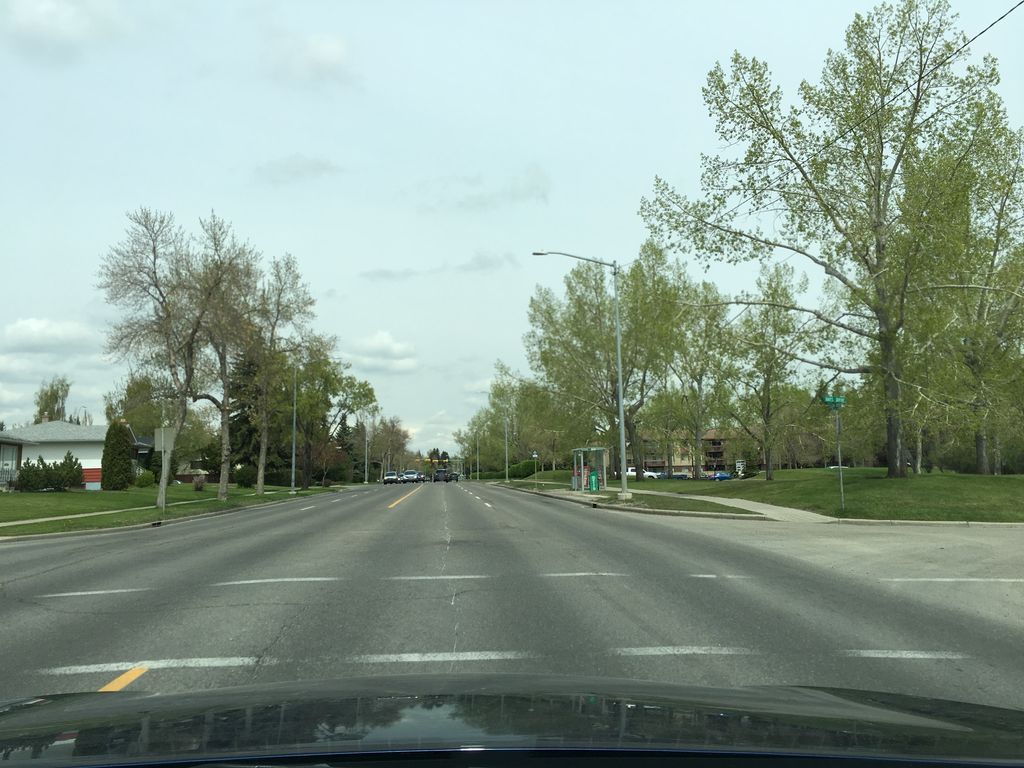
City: calgary